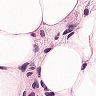
Metastatic tissue present: yes